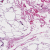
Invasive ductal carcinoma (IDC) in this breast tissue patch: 0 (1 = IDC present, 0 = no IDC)